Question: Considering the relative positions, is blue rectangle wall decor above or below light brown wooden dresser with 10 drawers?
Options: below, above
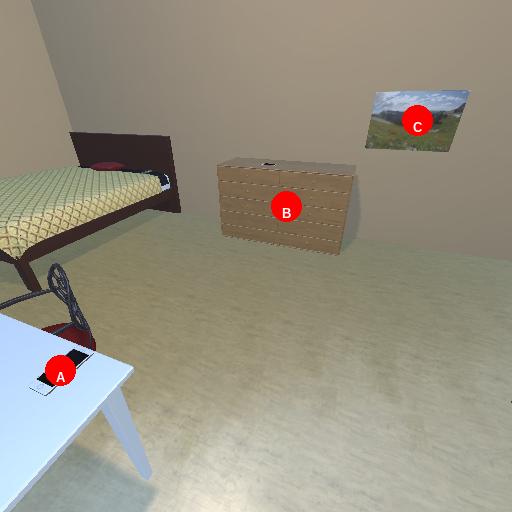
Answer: below